Question: I would like to create a stoploss order that will be placed above the high of the previous order's initiation bar in case this is a Sell order OR below the low of the previous order's initiation bar in case this is a Buy order.
Here is a picture to illustrate the issue ( the example depicts a order case ):

Any idea how to do that? The code below works fine if I use stoploss that is fixed. If I replace the stoploss with variables that are based on High or Low orders are fired.
Here is my code:
'''
//| Expert initialization function |
//+------------------------------------------------------------------+
/* -----------------------------------------------------------------------------
KINDLY RESPECT THIS & DO NOT MODIFY THE EDITS AGAIN
MQL4 FORMAT IS NOT INDENTATION SENSITIVE,
HAS IDE-HIGHLIGHTING
AND
HAS NO OTHER RESTRICTIVE CONDITIONS ----------- THIS CODING-STYLE HELPS A LOT
FOR BOTH
EASY & FAST
TRACKING OF NON-SYNTACTIC ERRORS
AND
IMPROVES FAST ORIENTATION
IN ALGORITHM CONSTRUCTORS' MODs
DURING RAPID PROTOTYPING
IF YOU CANNOT RESIST,
SOLVE RATHER ANY OTHER PROBLEM,
THAT MAY HELP SOMEONE ELSE's POST, THX
------------------------------------------- KINDLY RESPECT
THE AIM OF StackOverflow
------------------------------------------- TO HELP OTHERS DEVELOP UNDERSTANDING,
THEIRS UNDERSTANDING, OK? */
extern int StartHour = 14;
extern int TakeProfit = 70;
extern int StopLoss = 40;
extern double Lots = 0.01;
extern int MA_period = 20;
extern int MA_period_1 = 45;
extern int RSI_period14 = 14;
extern int RSI_period12 = 12;
void OnTick() {
static bool IsFirstTick = true;
static int ticket = 0;
double R_MA = iMA( Symbol(), Period(), MA_period, 0, 0, 0, 1 );
double R_MA_Fast = iMA( Symbol(), Period(), MA_period_1, 0, 0, 0, 1 );
double R_RSI14 = iRSI( Symbol(), Period(), RSI_period14, 0, 0 );
double R_RSI12 = iRSI( Symbol(), Period(), RSI_period12, 0, 0 );
double HH = High[1];
double LL = Low[ 1];
if ( Hour() == StartHour ) {
if ( IsFirstTick == true ) {
IsFirstTick = false;
bool res1 = OrderSelect( ticket, SELECT_BY_TICKET );
if ( res1 == true ) {
if ( OrderCloseTime() == 0 ) {
bool res2 = OrderClose( ticket, Lots, OrderClosePrice(), 10 );
if ( res2 == false ) {
Alert( "Error closing order # ", ticket );
}
}
}
if ( High[1] < R_MA
&& R_RSI12 > R_RSI14
&& R_MA_Fast >= R_MA
){
ticket = OrderSend( Symbol(),
OP_BUY,
Lots,
Ask,
10,
Bid - LL * Point * 10,
Bid + TakeProfit * Point * 10,
"Set by SimpleSystem"
);
}
if ( ticket < 0 ) {
Alert( "Error Sending Order!" );
}
else {
if ( High[1] > R_MA
&& R_RSI12 > R_RSI14
&& R_MA_Fast <= R_MA
){
ticket = OrderSend( Symbol(),
OP_SELL,
Lots,
Bid,
10,
Ask + HH * Point * 10,
Ask - TakeProfit * Point * 10,
"Set by SimpleSystem"
);
}
if ( ticket < 0 ) {
Alert( "Error Sending Order!" );
}
}
}
}
else {
IsFirstTick = true;
}
}
'''
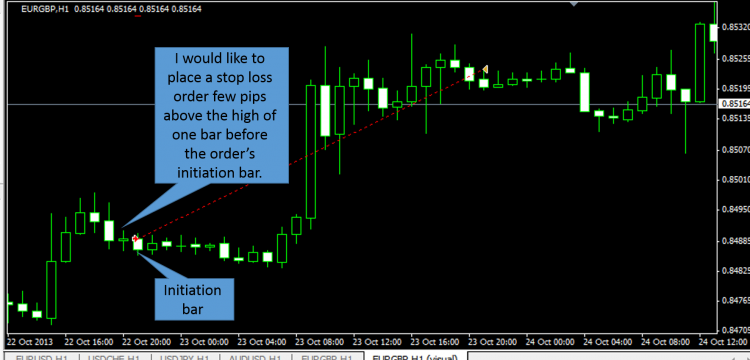
Answer: ## Major issue
Once having assigned ( per each Market Event Quote Arrival )
'''
double HH = High[1],
LL = Low[ 1];
'''
Your instruction to 'OP_SELL' shall be repaired:
'''
ticket = OrderSend( Symbol(),
OP_SELL,
Lots,
Bid,
10,
// ----------------------v--------------------------------------
// Ask + HH * 10 * Point,
// intention was High[1] + 10 [PT]s ( if Broker allows ), right?
NormalizeDouble( HH + 10 * Point,
Digits // ALWAYS NORMALIZE FOR .XTO-s
),
// vvv----------------------------------------------------------
// Ask - TakeProfit * Point * 10, // SAFER TO BASE ON BreakEvenPT
NormalizeDouble( Ask
- TakeProfit * Point * 10,
Digits // ALWAYS NORMALIZE FOR .XTO-s
),
"Set by SimpleSystem"
);
'''
Symmetrically review and modify the 'OP_BUY' case.
For Broker T&C collisions ( these need not get reflected in backtest ) review:
'''
MarketInfo( _Symbol, MODE_STOPLEVEL )
MarketInfo( _Symbol, MODE_FREEZELEVEL )
'''
or inspect in the 'MT4.Terminal' in the 'MarketWatch' Symbols -> Properties for STOPLEVEL distance.
---
## Minor Issue
Review also your code for 'OrderClose()' -- this will fail due to having wrong Price:
'''
// ---------------------------------------------vvvvv----------------------------
bool res2 = OrderClose( ticket, Lots, OrderClosePrice(), 10 ); # was db.POOL()-SELECT'd
'''